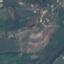
Label: PermanentCrop